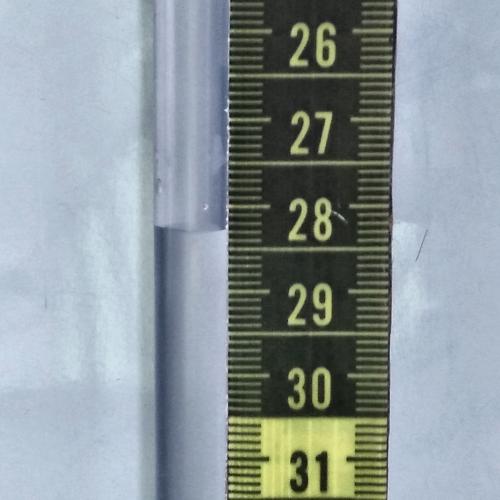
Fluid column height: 28.3 cm